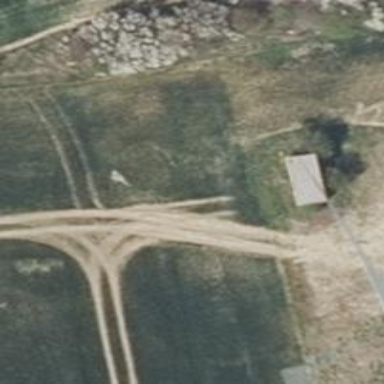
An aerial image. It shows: Compacted track road with grade3 tracktype.